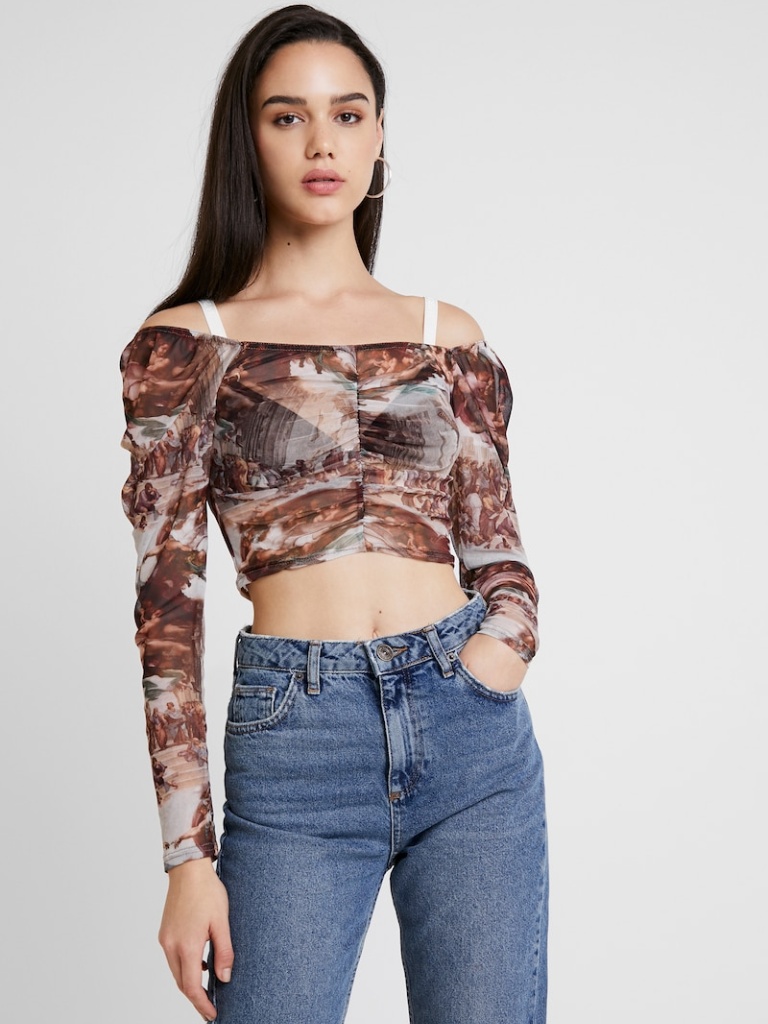
mesh tight a long-sleeved with the sleeves down cropped length Untucked off-shoulder blouse